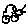
Label: car